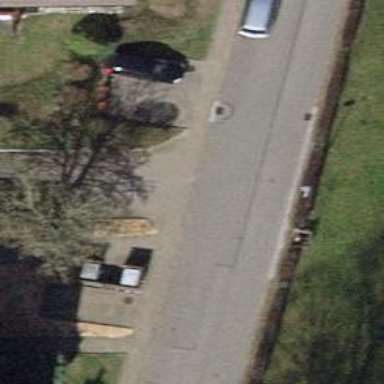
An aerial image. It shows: Smoothly paved residential road.